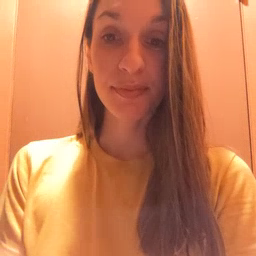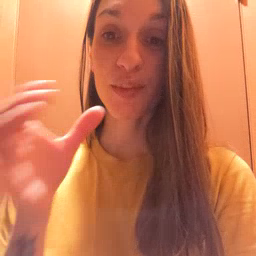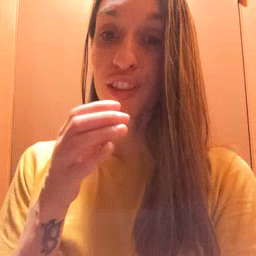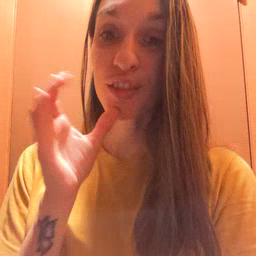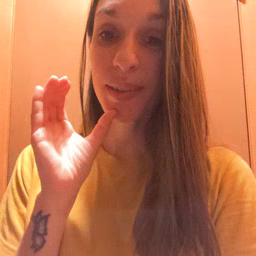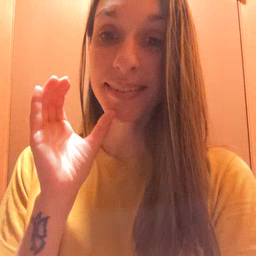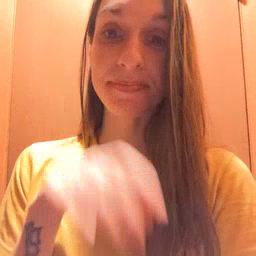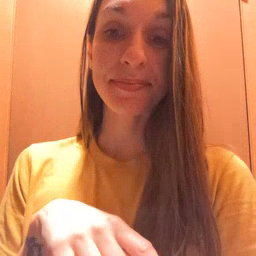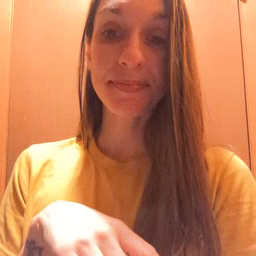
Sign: drink